Question: When i am scrolling through screen , all the text field in that screen shows half text only.. i tried a lot by adjusting size but not getting what is the problem.. can anyone explain me??
Here is my code
'''
<ScrollView
android:layout_width="fill_parent"
android:layout_height="fill_parent"
android:scrollbars="vertical" >
<LinearLayout
android:layout_width="fill_parent"
android:layout_height="wrap_content"
android:orientation="vertical"
android:paddingTop="20dip" >
<LinearLayout
android:layout_width="fill_parent"
android:layout_height="wrap_content"
android:layout_marginLeft="50dip"
android:layout_marginRight="50dip"
android:layout_marginTop="10dip"
android:background="@drawable/inputtext_background" >
<EditText
android:id="@+id/edit_signup_fname_id"
android:layout_width="fill_parent"
android:layout_height="fill_parent"
android:layout_marginBottom="10dip"
android:layout_marginLeft="15dip"
android:layout_marginRight="15dip"
android:layout_marginTop="10dip"
android:hint="@string/firstname_hint"
android:singleLine="true" />
</LinearLayout>
<LinearLayout
android:layout_width="fill_parent"
android:layout_height="wrap_content"
android:layout_marginLeft="50dip"
android:layout_marginRight="50dip"
android:layout_marginTop="10dip"
android:background="@drawable/inputtext_background" >
<EditText
android:id="@+id/edit_signup_email_id"
android:layout_width="fill_parent"
android:layout_height="fill_parent"
android:layout_marginBottom="10dip"
android:layout_marginLeft="15dip"
android:layout_marginRight="15dip"
android:layout_marginTop="10dip"
android:hint="@string/emailid_hint"
android:singleLine="true" />
</LinearLayout>
<LinearLayout
android:layout_width="fill_parent"
android:layout_height="wrap_content"
android:layout_marginLeft="50dip"
android:layout_marginRight="50dip"
android:layout_marginTop="10dip"
android:background="@drawable/inputtext_background" >
<EditText
android:id="@+id/edit_signup_familyname_id"
android:layout_width="fill_parent"
android:layout_height="fill_parent"
android:layout_marginBottom="10dip"
android:layout_marginLeft="15dip"
android:layout_marginRight="15dip"
android:layout_marginTop="10dip"
android:hint="@string/familyname_hint"
android:singleLine="true" />
</LinearLayout>
<LinearLayout
android:layout_width="fill_parent"
android:layout_height="wrap_content"
android:layout_marginLeft="50dip"
android:layout_marginRight="50dip"
android:layout_marginTop="10dip"
android:background="@drawable/inputtext_background"
android:singleLine="true" >
<EditText
android:id="@+id/edit_signup_familyemail_id"
android:layout_width="fill_parent"
android:layout_height="fill_parent"
android:layout_marginBottom="10dip"
android:layout_marginLeft="15dip"
android:layout_marginRight="15dip"
android:layout_marginTop="10dip"
android:hint="@string/familyemail_hint"
android:singleLine="true" />
</LinearLayout>
<LinearLayout
android:layout_width="fill_parent"
android:layout_height="wrap_content"
android:layout_marginLeft="50dip"
android:layout_marginRight="50dip"
android:layout_marginTop="10dip"
android:background="@drawable/inputtext_background" >
<EditText
android:id="@+id/edit_signup_password_id"
android:layout_width="fill_parent"
android:layout_height="fill_parent"
android:layout_marginBottom="10dip"
android:layout_marginLeft="15dip"
android:layout_marginRight="15dip"
android:layout_marginTop="10dip"
android:hint="@string/password_hint"
android:inputType="textPassword"
android:singleLine="true" />
</LinearLayout>
<LinearLayout
android:layout_width="fill_parent"
android:layout_height="wrap_content"
android:layout_marginLeft="50dip"
android:layout_marginRight="50dip"
android:layout_marginTop="10dip"
android:background="@drawable/inputtext_background" >
<EditText
android:id="@+id/edit_signup_retype_id"
android:layout_width="fill_parent"
android:layout_height="fill_parent"
android:layout_marginBottom="10dip"
android:layout_marginLeft="15dip"
android:layout_marginRight="15dip"
android:layout_marginTop="10dip"
android:hint="@string/retype_hint"
android:inputType="textPassword"
android:singleLine="true" />
</LinearLayout>
<LinearLayout
android:layout_width="fill_parent"
android:layout_height="wrap_content"
android:layout_marginTop="30dip"
android:gravity="center_horizontal" >
<Button
android:id="@+id/btn_signup_sign_id"
android:layout_width="150dip"
android:layout_height="wrap_content"
android:layout_marginLeft="20dip"
android:background="@drawable/btn_sign_bg"
android:text="@string/sign_up"
android:textColor="#FFFFFF"
android:textSize="20dip" />
</LinearLayout>
<TextView
android:layout_width="fill_parent"
android:layout_height="200dp" />
</LinearLayout>
</ScrollView>
'''
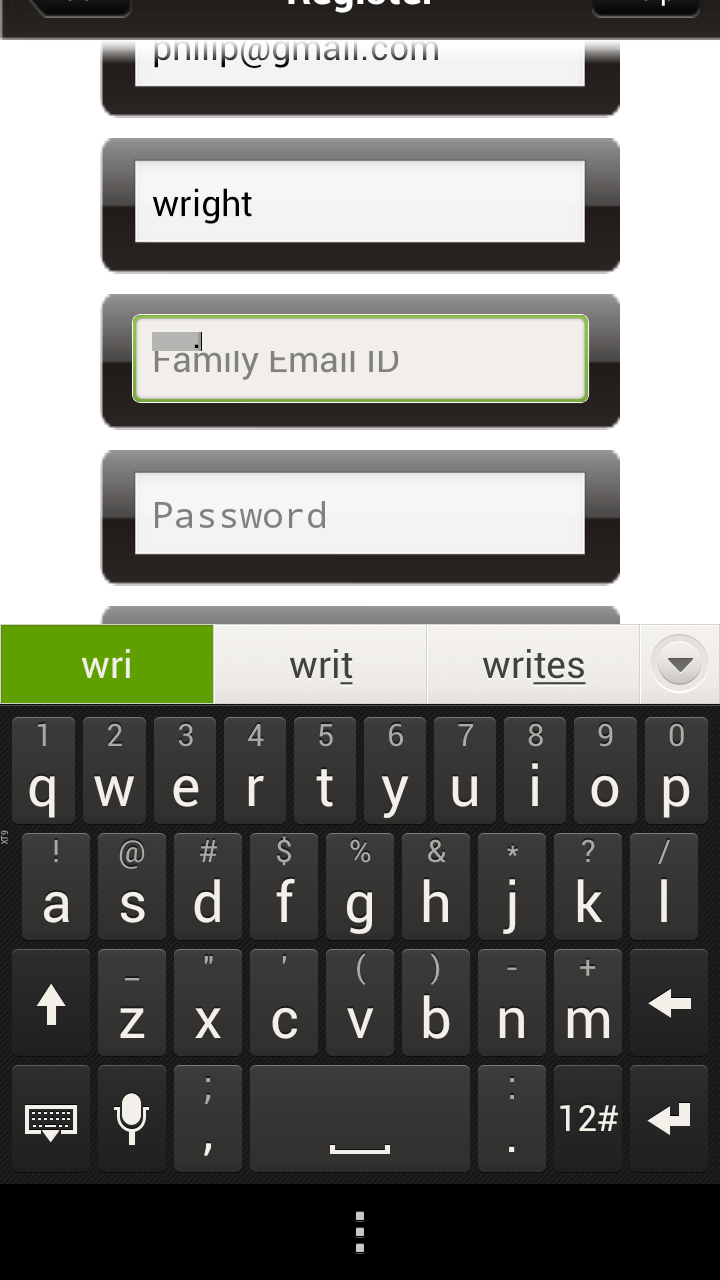
Answer: Give margin on either the linear layout the Edittext. Not on both. The 'marginTop' is cutting the edittext's space